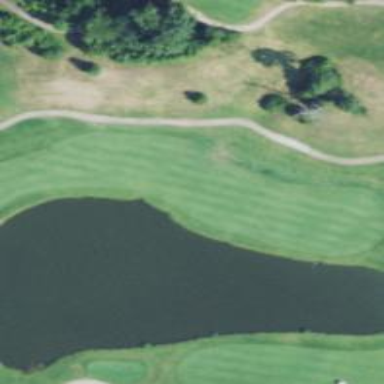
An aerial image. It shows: Water hazard on golf course.